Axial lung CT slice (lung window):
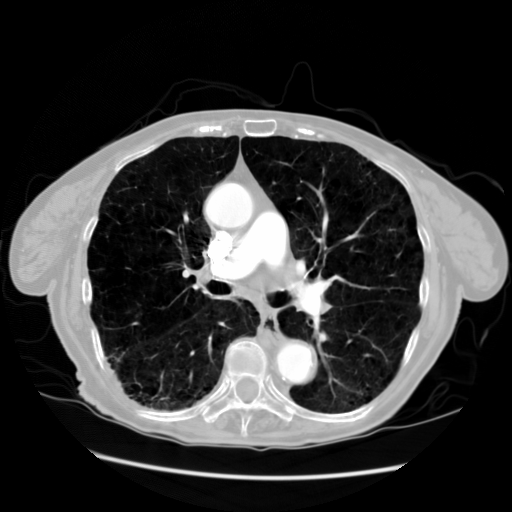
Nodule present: no